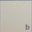
Piece: xx